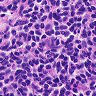
Metastatic tissue present: no